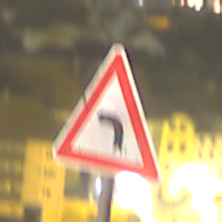
Verkehrszeichen: KurveLinks
Umgebung: Outdoor, Urban
Tageszeit: Night
Wetter: PartlyCloudy
Licht: Artificial
Jahreszeit: NotSpecified
Kontrast: HighContrast